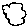
Label: cloud